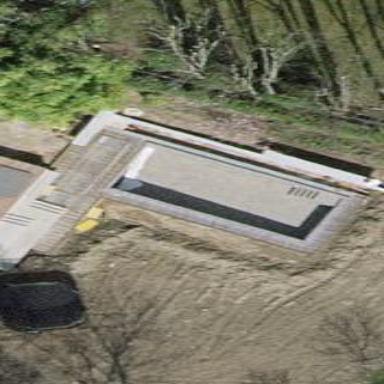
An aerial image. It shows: Outdoor swimming pool in leisure land.